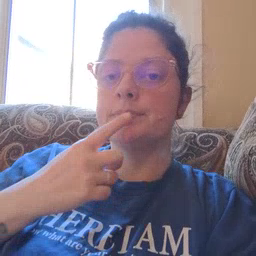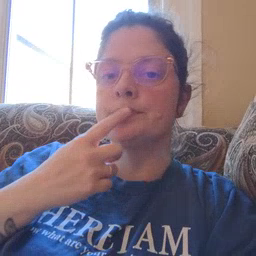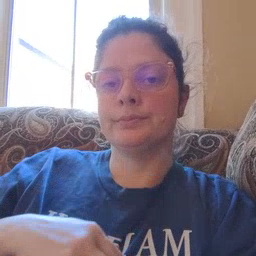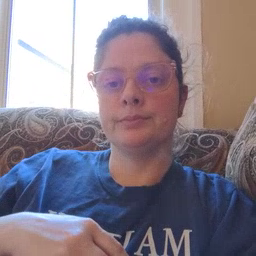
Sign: lips